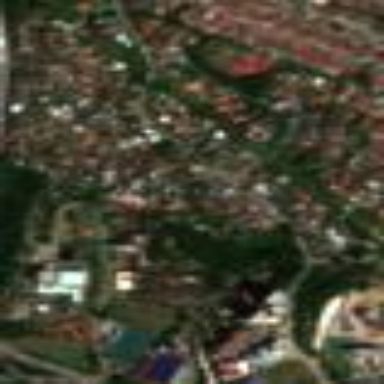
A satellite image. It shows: Residential neighbourhood with gardens.